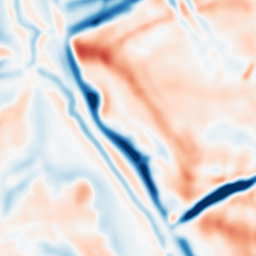
Category: multiscale
Decomposition family: dog
Decomposition parameters: sigma_low: 3
sigma_high: 10
Upsampling method: linear_exact
Upsampling parameters: scale: 4
Upsampling scale: 4